Interaction volume radius: 5 \u00c5
Interaction volume height: 10 \u00c5
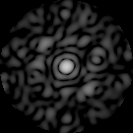
Disorder parameter: 0.8534